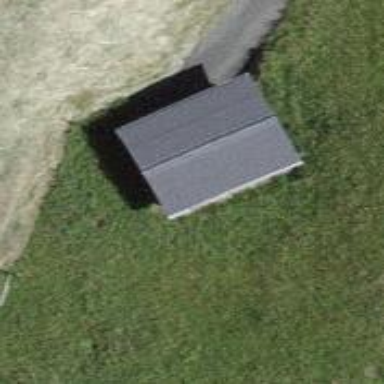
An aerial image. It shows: Service building.